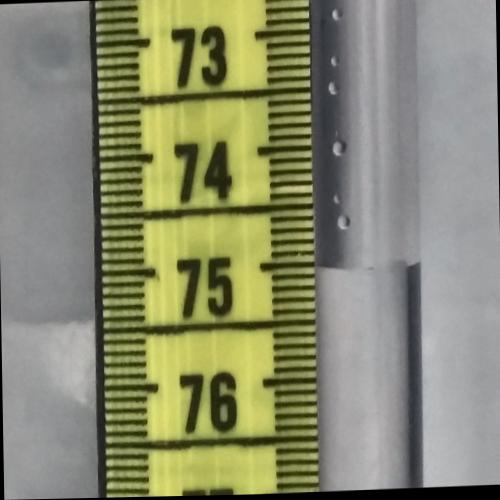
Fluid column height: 75.0 cm